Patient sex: F
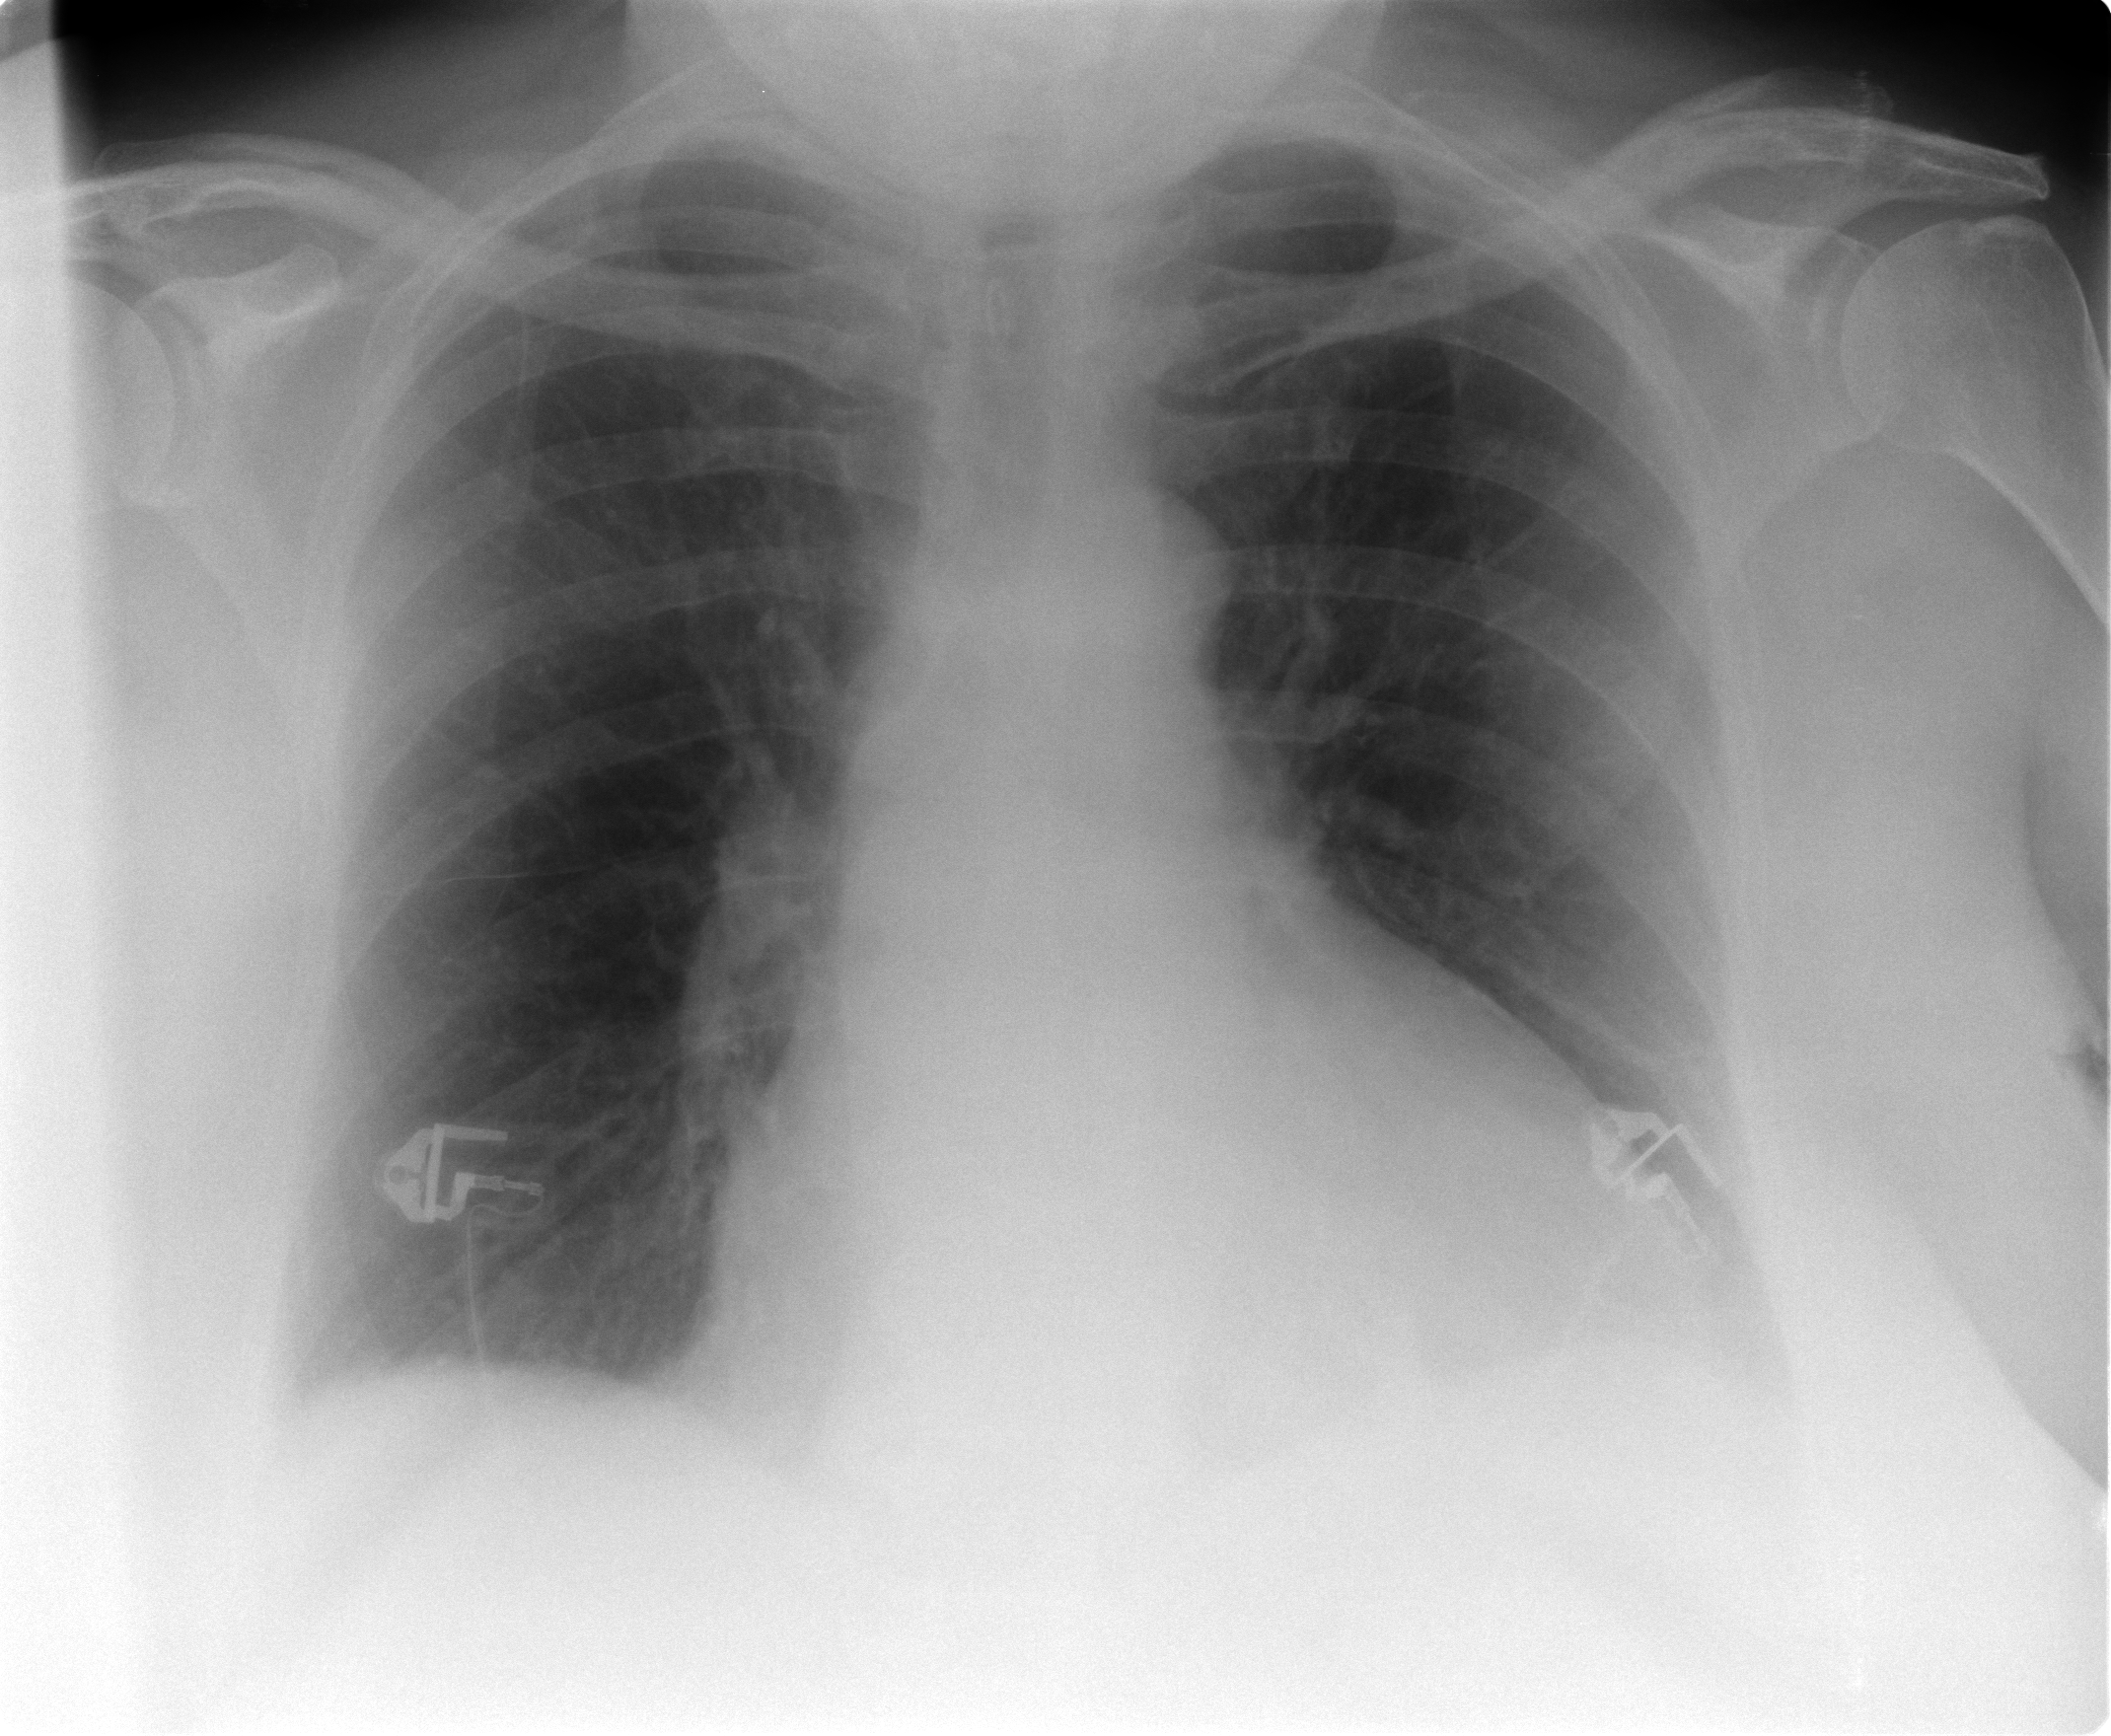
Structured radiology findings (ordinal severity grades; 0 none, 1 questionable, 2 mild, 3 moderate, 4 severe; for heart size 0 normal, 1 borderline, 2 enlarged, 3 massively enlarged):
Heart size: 2
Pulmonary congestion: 1
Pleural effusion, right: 1
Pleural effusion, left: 1
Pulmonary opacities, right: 0
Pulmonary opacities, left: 0
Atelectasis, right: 2
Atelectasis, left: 2